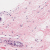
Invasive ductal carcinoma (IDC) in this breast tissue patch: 0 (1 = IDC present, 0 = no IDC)